Field crop: tomato
Growth stage: 1
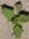
Species: solanum